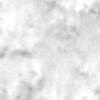
Label: no_change